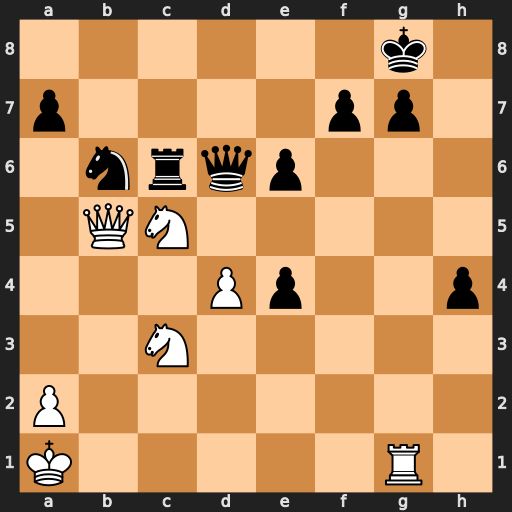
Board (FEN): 6k1/p4pp1/1nrqp3/1QN5/3Pp2p/2N5/P7/K5R1
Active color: w
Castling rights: -
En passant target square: -
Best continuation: N5xe4 Qxd4 Rd1 Qxd1+ Nxd1 Rc1+ Kb2